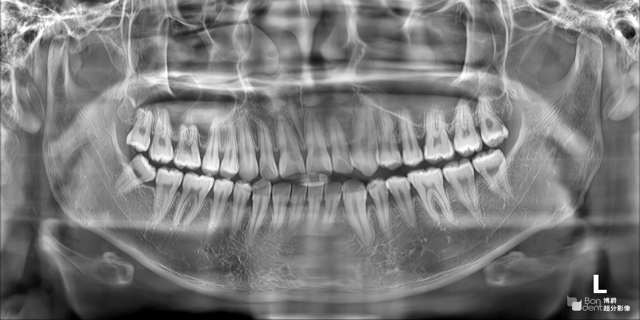
adult